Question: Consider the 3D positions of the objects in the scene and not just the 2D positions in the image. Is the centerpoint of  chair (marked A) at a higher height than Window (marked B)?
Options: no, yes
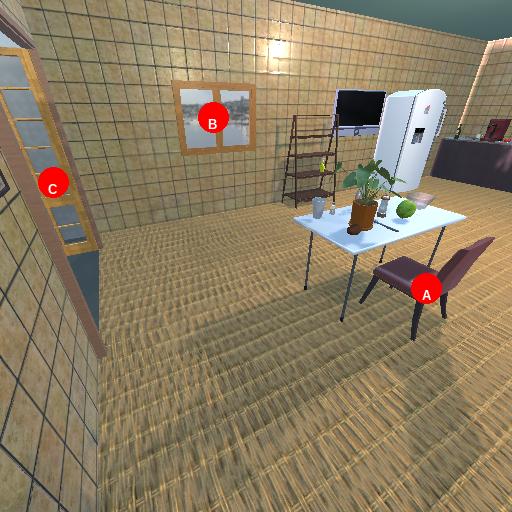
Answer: no